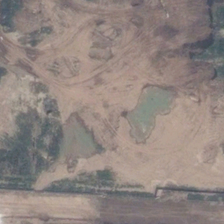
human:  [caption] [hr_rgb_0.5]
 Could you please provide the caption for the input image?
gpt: there are some inregular ponds in the tract of bareland .

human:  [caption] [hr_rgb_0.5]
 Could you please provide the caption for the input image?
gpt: two pools and several trees are located on the messy bareland .

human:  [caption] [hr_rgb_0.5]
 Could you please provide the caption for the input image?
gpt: the bareland with some trees and a pond .

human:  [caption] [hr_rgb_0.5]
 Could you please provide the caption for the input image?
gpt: some vegetated irregular shape parts are interspersed in the bareland .

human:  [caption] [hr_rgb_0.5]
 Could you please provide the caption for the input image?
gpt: several green pieces of meadows are in a piece of khaki bareland .